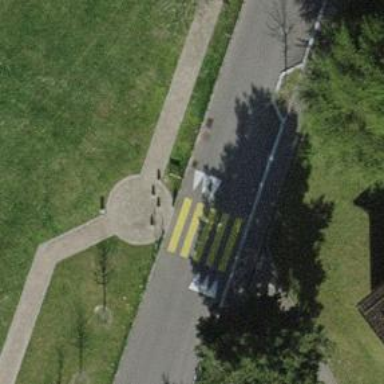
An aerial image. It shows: Marked asphalt footway with zebra crossing.